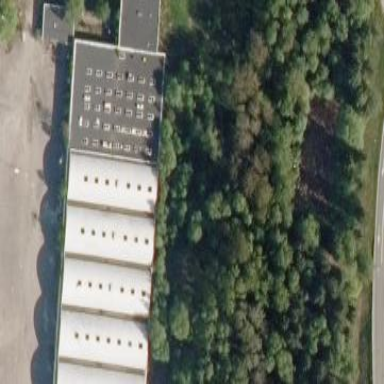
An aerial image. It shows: Industrial building.